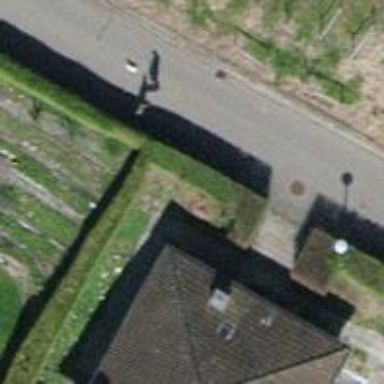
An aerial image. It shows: Hedge acting as barrier.